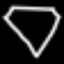
Label: diamond